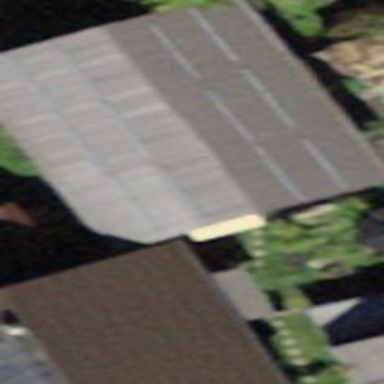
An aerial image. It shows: Warehouse building.